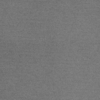
Label: dusty